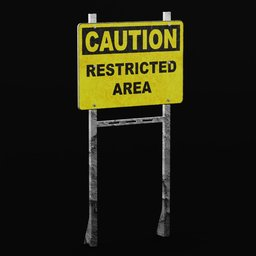
Label: architecture